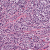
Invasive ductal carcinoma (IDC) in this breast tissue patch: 1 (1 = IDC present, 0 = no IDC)